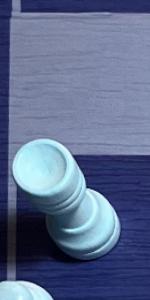
Label: Rook_White